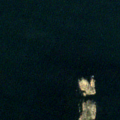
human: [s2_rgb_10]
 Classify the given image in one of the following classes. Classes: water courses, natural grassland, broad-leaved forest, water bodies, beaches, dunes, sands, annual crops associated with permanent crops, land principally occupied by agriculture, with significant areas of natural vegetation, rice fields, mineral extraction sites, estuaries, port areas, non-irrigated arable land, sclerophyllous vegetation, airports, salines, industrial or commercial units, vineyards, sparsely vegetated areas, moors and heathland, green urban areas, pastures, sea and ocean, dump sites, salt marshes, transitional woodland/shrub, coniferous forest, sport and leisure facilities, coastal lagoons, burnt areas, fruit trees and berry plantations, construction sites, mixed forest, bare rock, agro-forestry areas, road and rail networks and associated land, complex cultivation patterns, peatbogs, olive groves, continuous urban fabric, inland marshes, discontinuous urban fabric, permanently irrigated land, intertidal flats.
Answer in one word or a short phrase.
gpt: sea and ocean